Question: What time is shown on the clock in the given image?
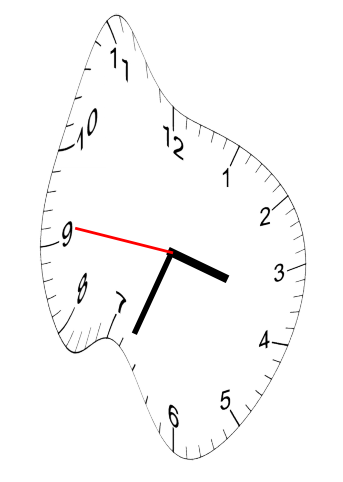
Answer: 03:33:46